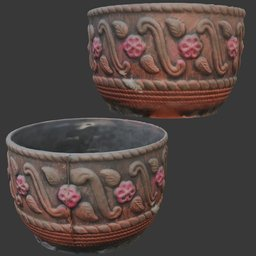
Label: decoration